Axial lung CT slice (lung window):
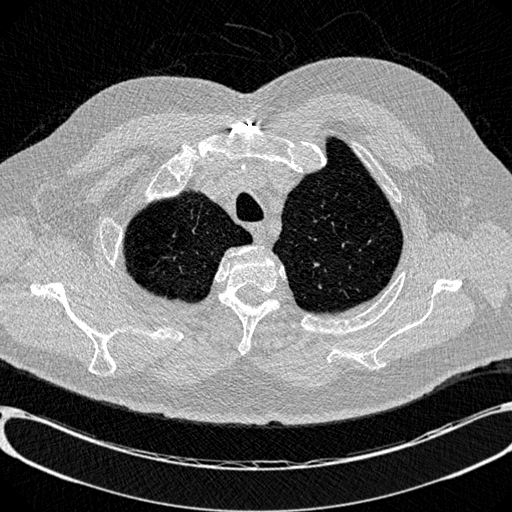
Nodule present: no